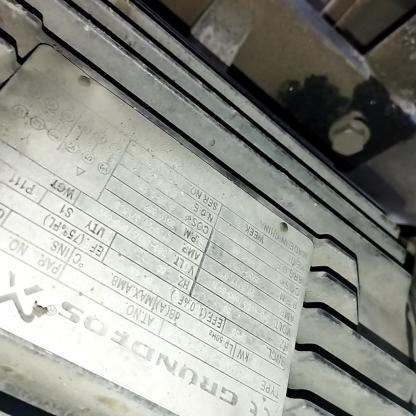
Klasa: tabliczka-znamionowa